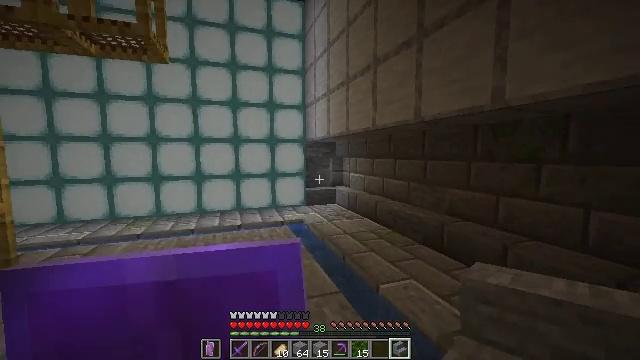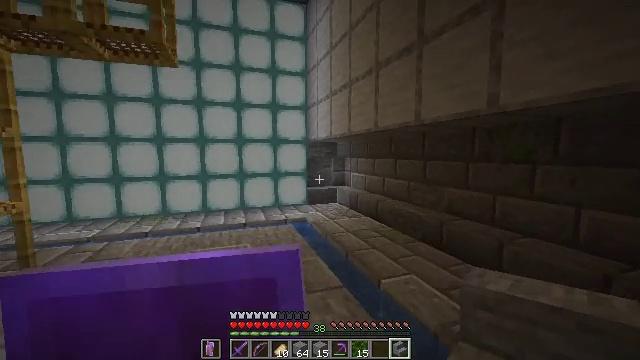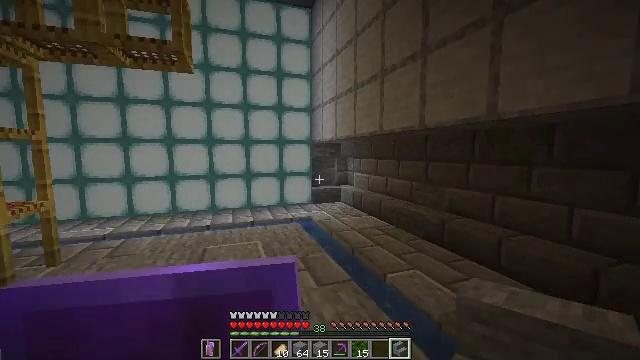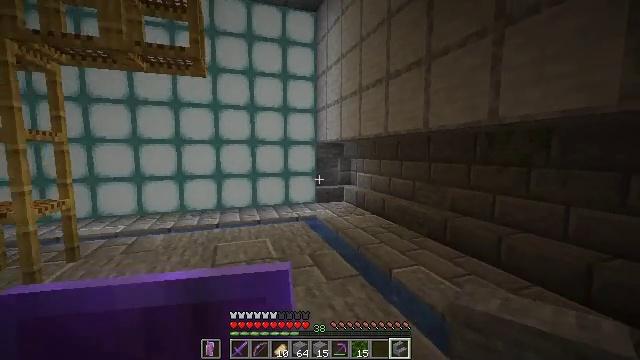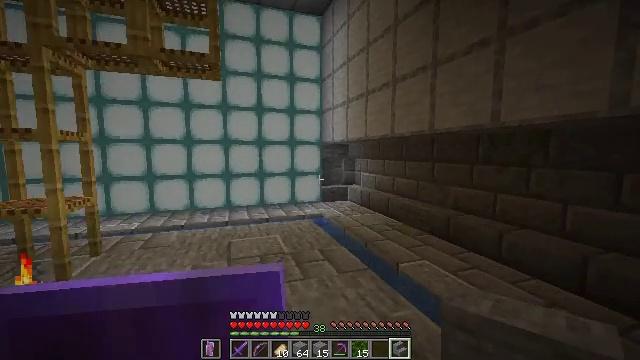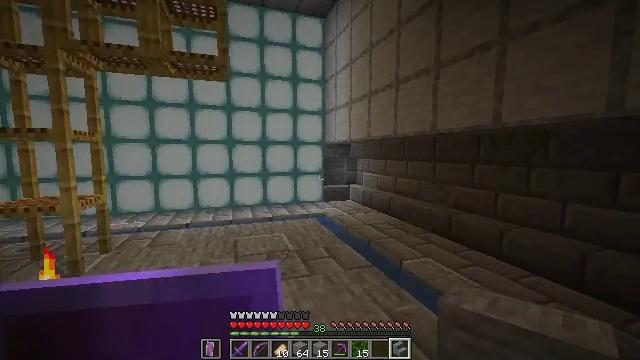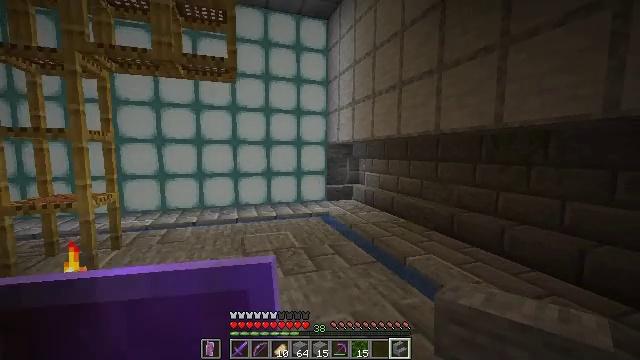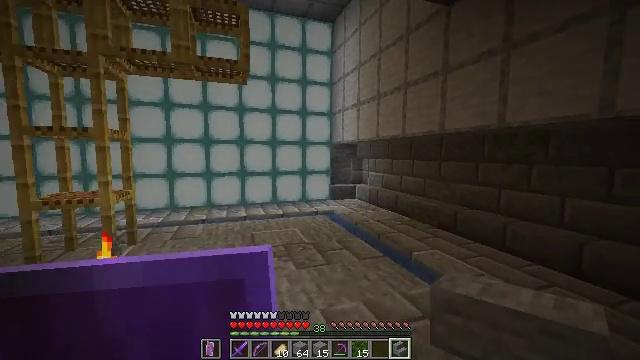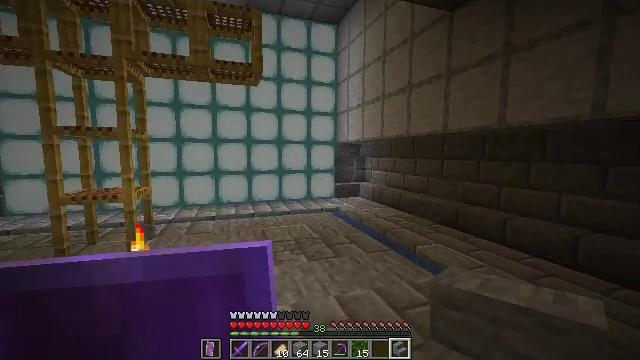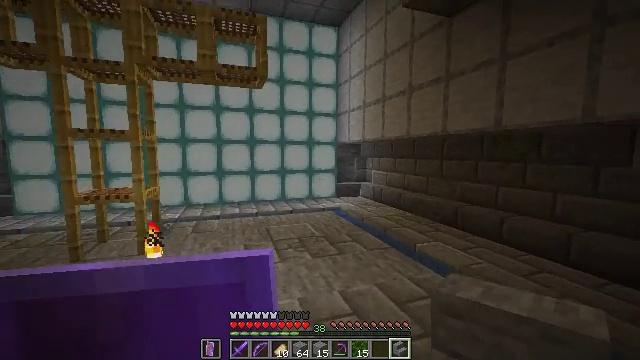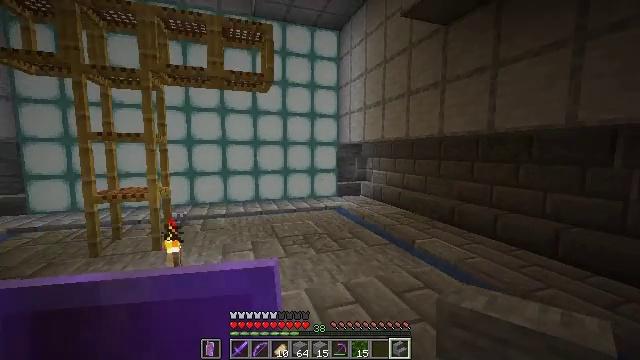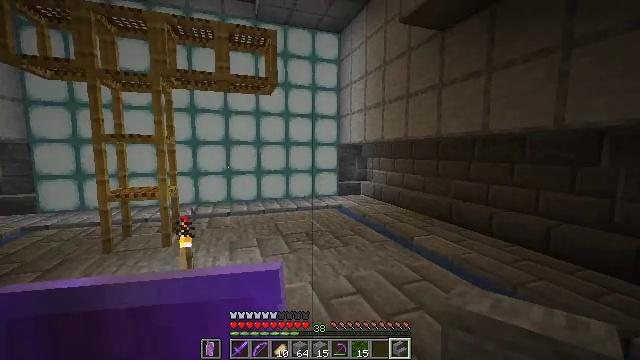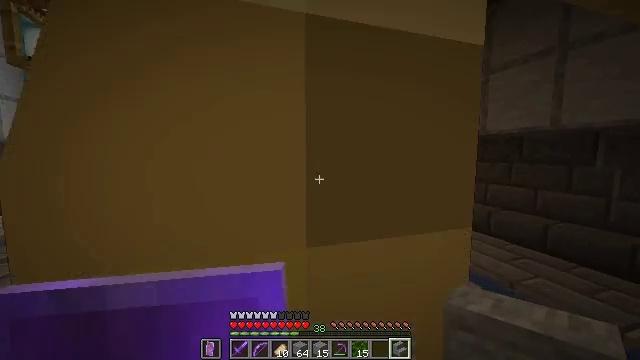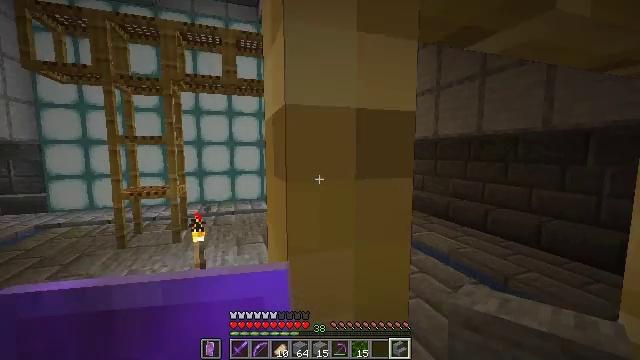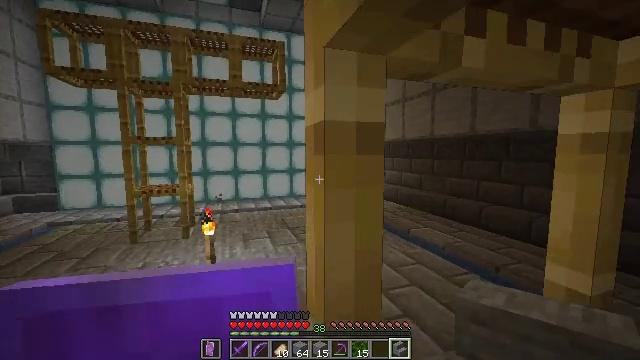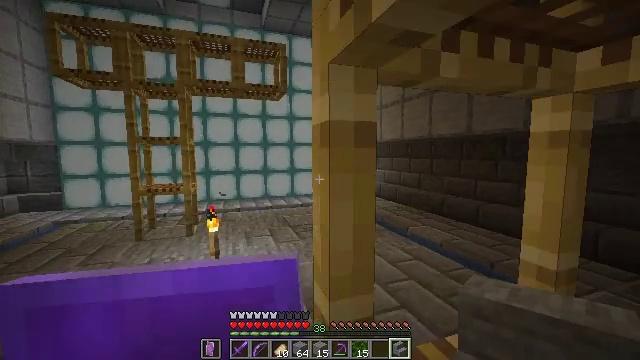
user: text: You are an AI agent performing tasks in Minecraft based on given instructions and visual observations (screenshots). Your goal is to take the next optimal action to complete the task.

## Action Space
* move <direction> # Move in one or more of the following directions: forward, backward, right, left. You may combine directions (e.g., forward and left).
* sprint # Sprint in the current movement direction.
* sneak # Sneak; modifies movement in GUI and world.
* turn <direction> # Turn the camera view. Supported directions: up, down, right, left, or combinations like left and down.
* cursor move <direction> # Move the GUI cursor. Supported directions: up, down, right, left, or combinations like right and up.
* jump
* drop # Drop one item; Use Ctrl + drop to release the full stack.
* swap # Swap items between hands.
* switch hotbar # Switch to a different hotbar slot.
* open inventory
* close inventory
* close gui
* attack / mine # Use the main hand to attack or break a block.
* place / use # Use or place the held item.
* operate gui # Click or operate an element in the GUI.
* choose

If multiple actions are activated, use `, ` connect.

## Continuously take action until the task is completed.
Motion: motion action
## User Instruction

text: Collect the sea lantern for its light.
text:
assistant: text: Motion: move back and move left
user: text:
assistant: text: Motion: move back and move left
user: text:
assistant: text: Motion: move back and move left
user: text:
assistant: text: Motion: move back and move left
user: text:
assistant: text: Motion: move back and move left
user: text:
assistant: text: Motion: move back and move left
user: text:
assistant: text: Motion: move back and move left
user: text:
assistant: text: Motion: move back
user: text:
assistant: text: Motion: move back
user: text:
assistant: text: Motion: move back
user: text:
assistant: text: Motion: move back
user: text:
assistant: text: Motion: move back
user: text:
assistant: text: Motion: move back
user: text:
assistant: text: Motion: move back
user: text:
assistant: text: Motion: move back
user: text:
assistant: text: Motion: move back
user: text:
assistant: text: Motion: move back
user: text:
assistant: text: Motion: move back
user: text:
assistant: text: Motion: move back
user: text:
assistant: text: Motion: move back
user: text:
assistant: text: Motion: move back
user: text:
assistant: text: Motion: move back
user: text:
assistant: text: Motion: move back
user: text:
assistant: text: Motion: move back and move left
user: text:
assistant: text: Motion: move back and move left
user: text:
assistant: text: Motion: move left
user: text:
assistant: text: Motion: move left
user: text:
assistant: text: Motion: move left
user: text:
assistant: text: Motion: move left
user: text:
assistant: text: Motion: move left